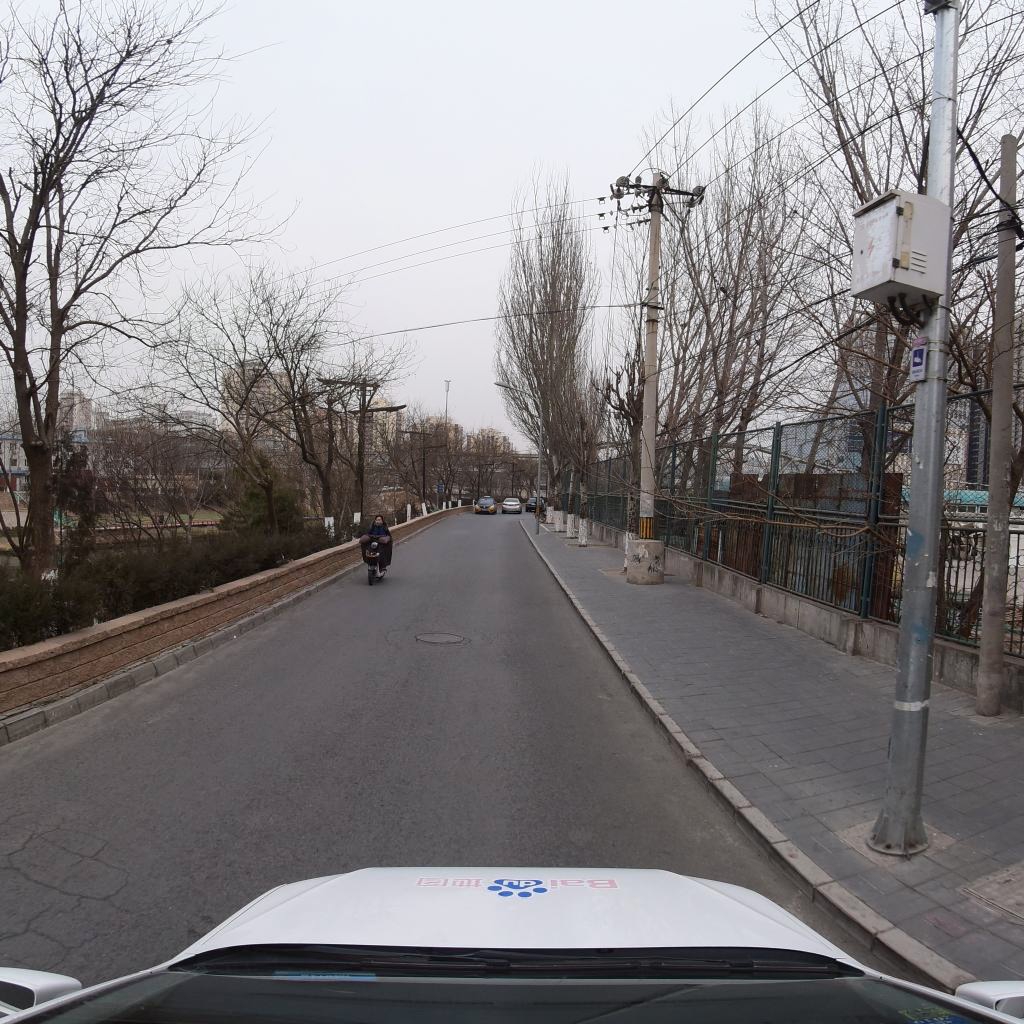
Region: Fengtai
Road damage annotations: alligator crack, manhole cover